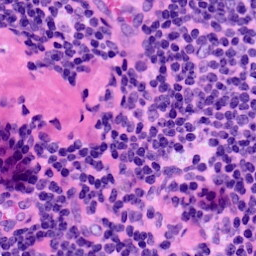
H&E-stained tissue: LymphNode